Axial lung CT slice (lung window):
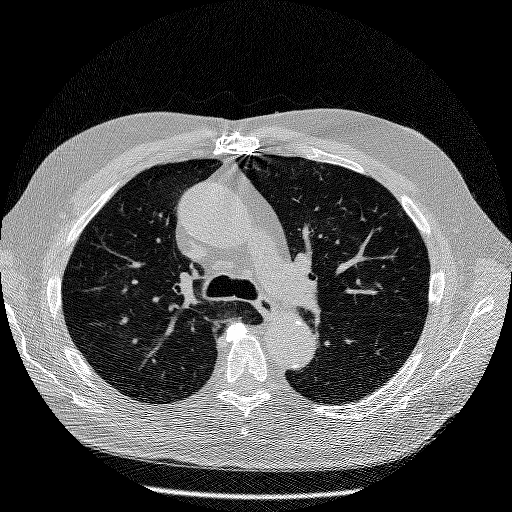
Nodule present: no